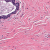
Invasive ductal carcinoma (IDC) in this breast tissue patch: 0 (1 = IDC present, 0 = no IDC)